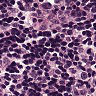
Metastatic tissue present: no